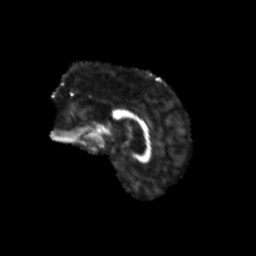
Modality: FA
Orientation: sagittal
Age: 72
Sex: male
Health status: ill
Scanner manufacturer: siemens
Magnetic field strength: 3 T
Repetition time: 8.7 s
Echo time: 0.11 s